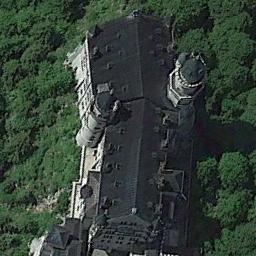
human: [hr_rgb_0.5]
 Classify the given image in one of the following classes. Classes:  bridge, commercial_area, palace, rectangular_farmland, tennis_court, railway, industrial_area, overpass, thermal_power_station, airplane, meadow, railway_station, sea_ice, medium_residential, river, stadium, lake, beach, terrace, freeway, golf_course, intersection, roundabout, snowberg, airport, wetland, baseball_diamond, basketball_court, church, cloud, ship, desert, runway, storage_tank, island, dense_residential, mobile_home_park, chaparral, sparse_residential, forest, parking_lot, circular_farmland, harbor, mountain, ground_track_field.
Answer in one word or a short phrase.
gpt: palace